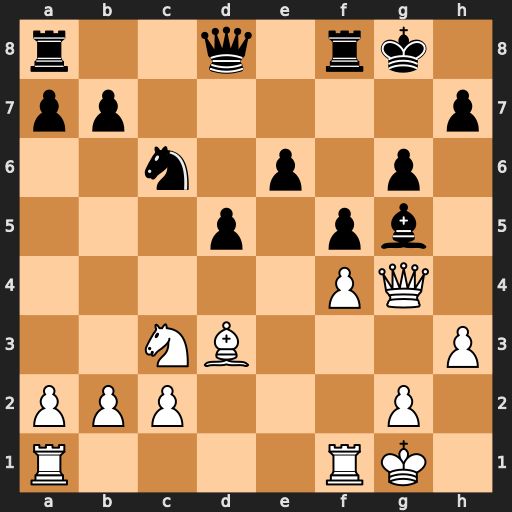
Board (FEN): r2q1rk1/pp5p/2n1p1p1/3p1pb1/5PQ1/2NB3P/PPP3P1/R4RK1
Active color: w
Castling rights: -
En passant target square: -
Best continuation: Qxg5 Qxg5 fxg5